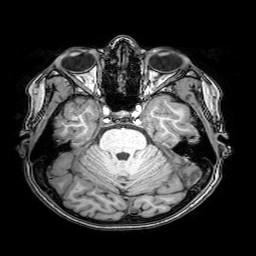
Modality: T1w
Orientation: coronal
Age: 26
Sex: female